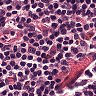
Metastatic tissue present: no